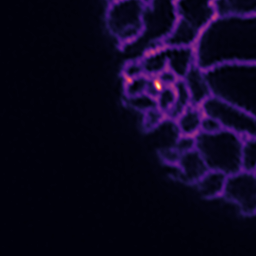
Label: Super-resolution ER image